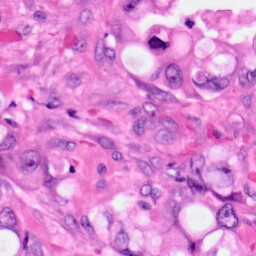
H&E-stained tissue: Pancreatic